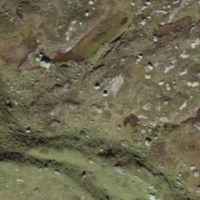
EUNIS habitat code: 23
Species observed at this site:
Aglais urticae
Pseudochorthippus parallelus
Colias palaeno